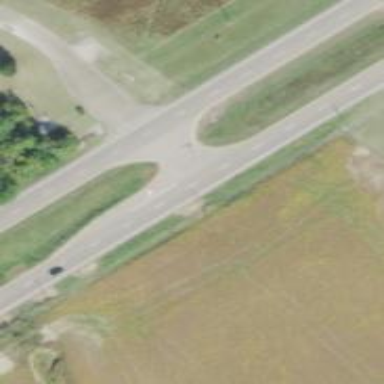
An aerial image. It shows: Asphalt dual carriageway classified as trunk highway.